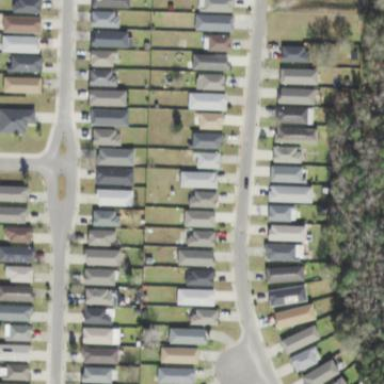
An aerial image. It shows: Single-family residential area.